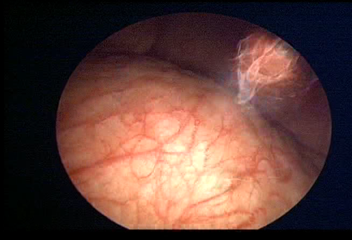
Modality: WLC
Class: Normal mucosa
Bladder cancer association: No